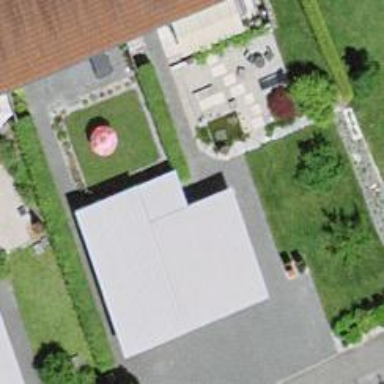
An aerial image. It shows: Garage.